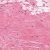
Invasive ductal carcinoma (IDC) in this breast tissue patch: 0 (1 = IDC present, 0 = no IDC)